Field crop: maize
Growth stage: 2
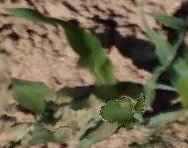
Species: maize